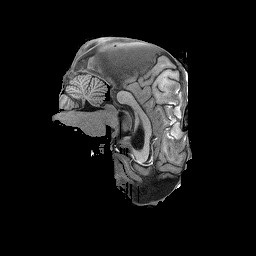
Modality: T1w
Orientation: sagittal
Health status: ill